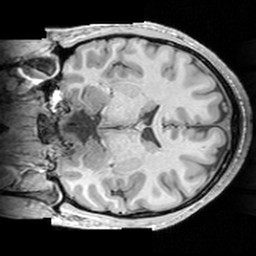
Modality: T1w
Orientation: coronal
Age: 28
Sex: male
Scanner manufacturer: siemens
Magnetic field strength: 3 T
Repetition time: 1.63 s
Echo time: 0.00311 s